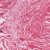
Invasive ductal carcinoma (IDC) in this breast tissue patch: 0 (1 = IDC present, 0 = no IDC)